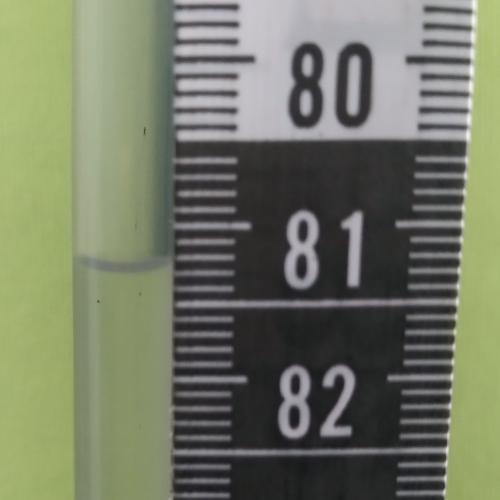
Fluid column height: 81.3 cm